Question: I am using a fresh new installation of the atom editor and I just installed emmet.
But when I type e.g.:
'''
div.abcde
'''
and press TAB, nothing happen.
Did I forgot something to activate?

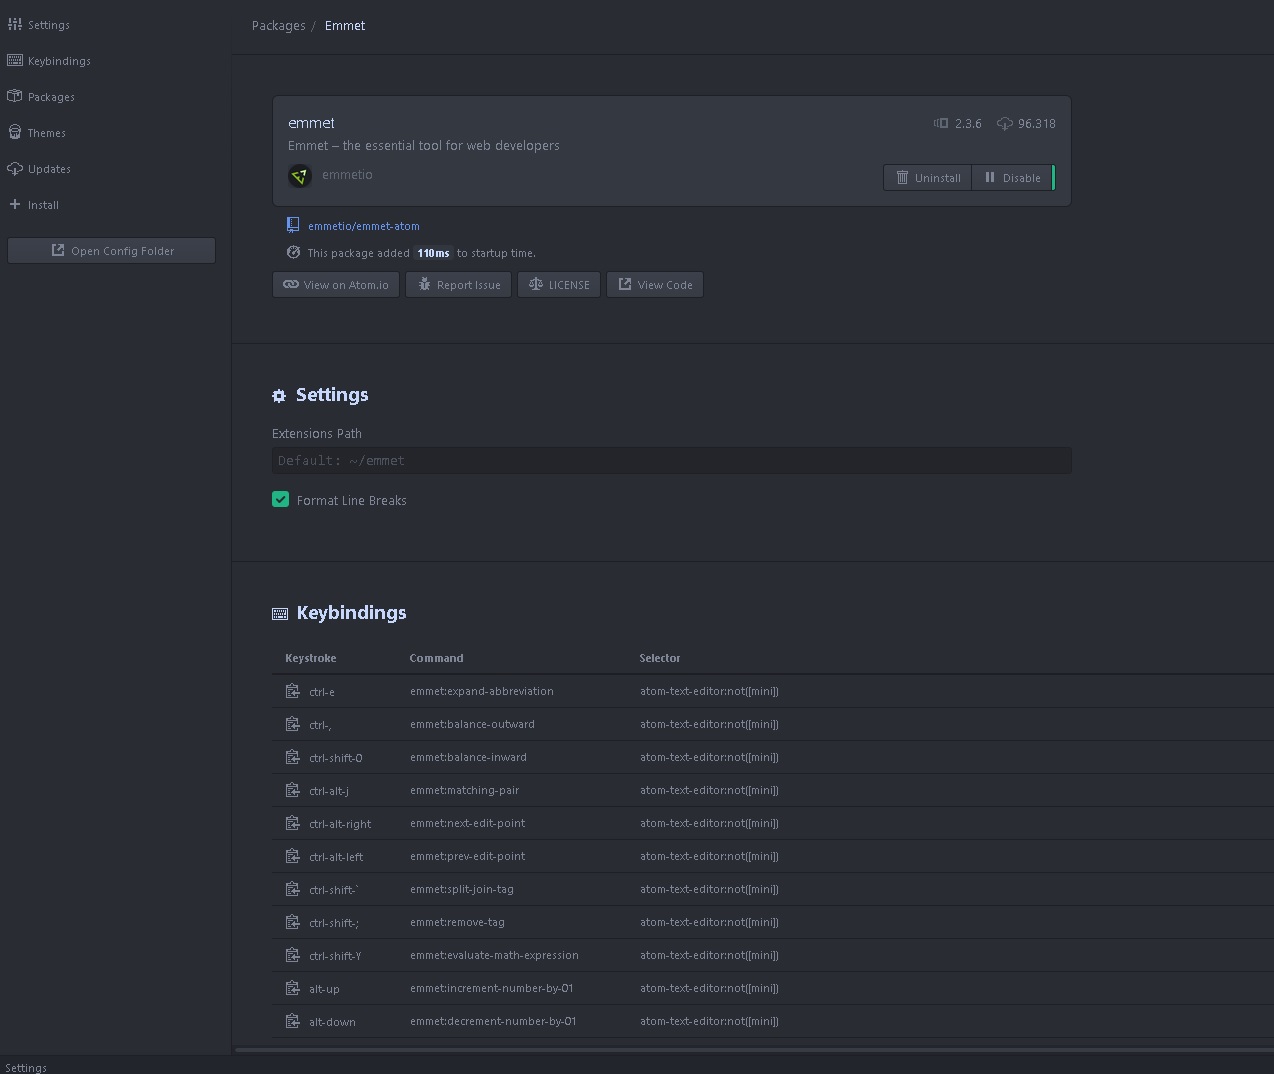
Answer: I think you need to to work with Emmet or any other package. this will help you .